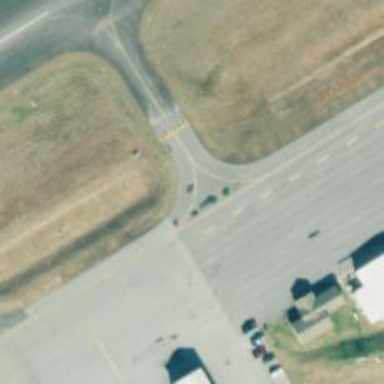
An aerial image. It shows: Image of taxiway at airport.